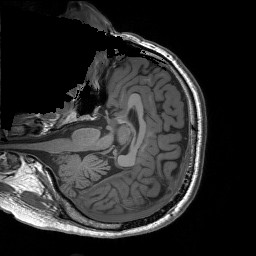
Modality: T1w
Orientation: axial